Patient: sex M, age 47
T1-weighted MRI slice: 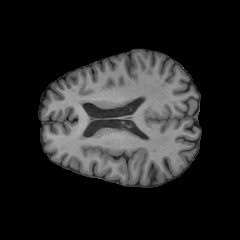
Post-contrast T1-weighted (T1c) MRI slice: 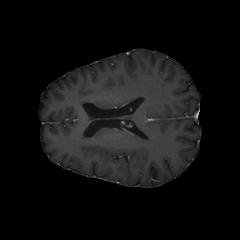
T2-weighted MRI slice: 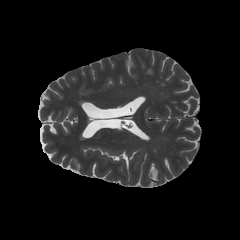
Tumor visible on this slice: no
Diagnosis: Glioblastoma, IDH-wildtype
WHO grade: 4